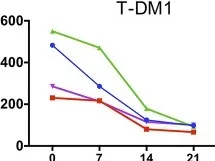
Response to treatment in PDX models. PDX drug efficacy of Trastuzumab and T-DM1 in two consecutive studies performed on NOG mice engrafted with F0 PDX tumor.
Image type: pathology (immunostaining)